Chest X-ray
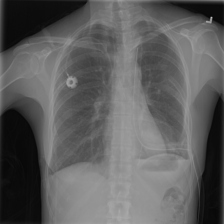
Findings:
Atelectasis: negative
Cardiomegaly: negative
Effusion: positive
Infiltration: negative
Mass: negative
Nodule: negative
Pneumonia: negative
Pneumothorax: positive
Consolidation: negative
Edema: negative
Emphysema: negative
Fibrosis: negative
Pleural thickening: negative
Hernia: negative